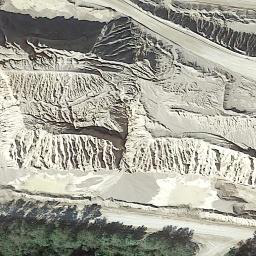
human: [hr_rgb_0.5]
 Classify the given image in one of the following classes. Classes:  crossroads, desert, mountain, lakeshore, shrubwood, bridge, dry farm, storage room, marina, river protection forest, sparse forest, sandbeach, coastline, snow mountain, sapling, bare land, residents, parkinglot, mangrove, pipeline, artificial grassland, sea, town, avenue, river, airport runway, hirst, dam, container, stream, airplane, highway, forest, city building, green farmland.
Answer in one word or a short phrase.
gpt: bare land